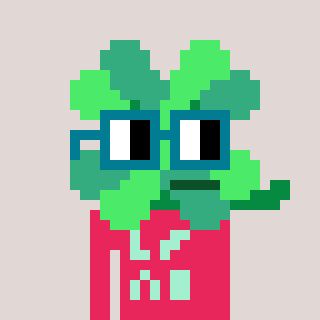
a pixel art character with square dark green glasses, a clover-shaped head and a redpinkish-colored body on a warm background